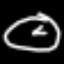
Label: clock